Field crop: tomato
Growth stage: 2
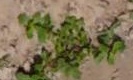
Species: portulaca